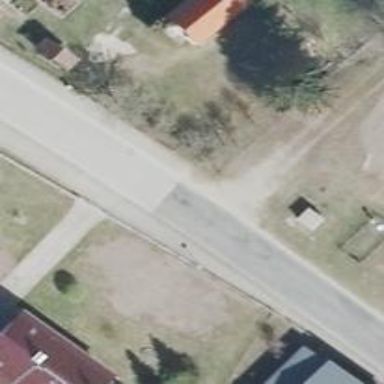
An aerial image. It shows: Emergency access point on the road.